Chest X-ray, PA view. Patient: 23 years old, sex F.
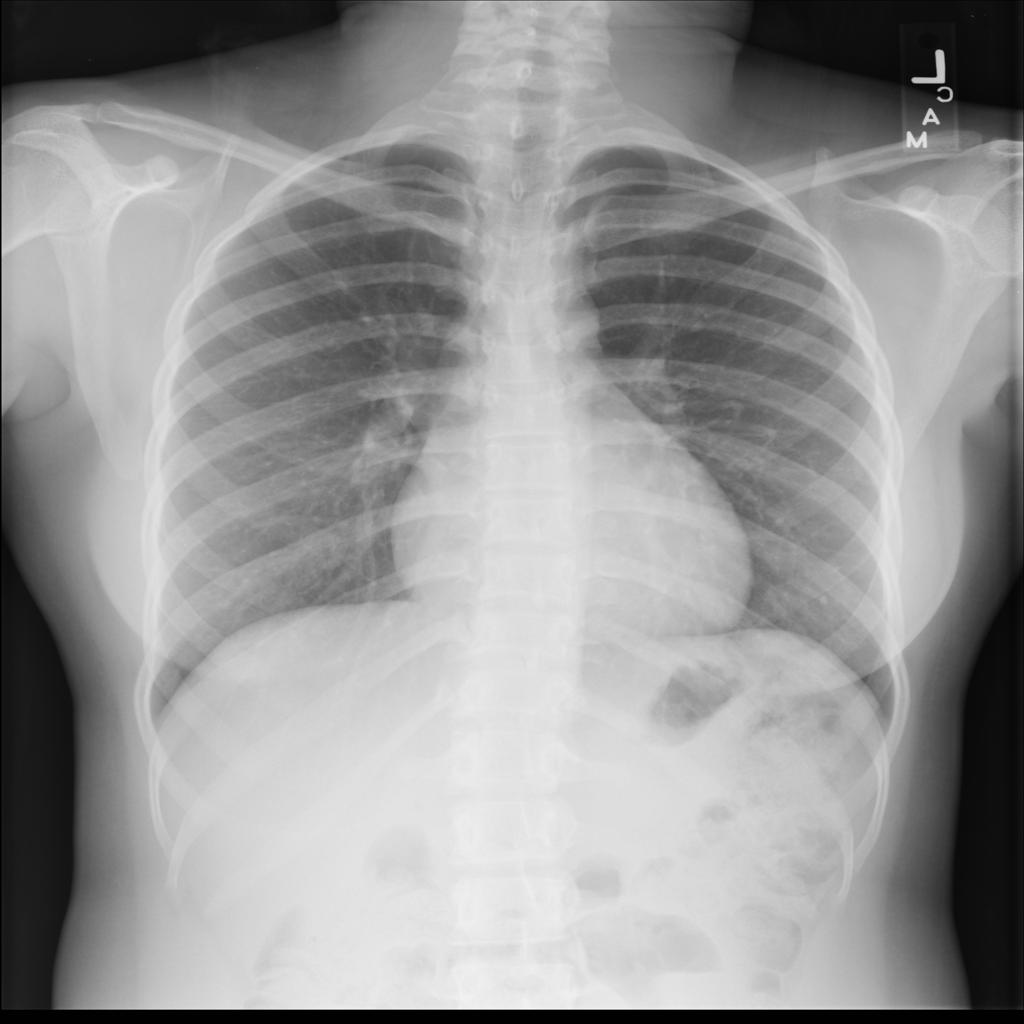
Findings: No Finding